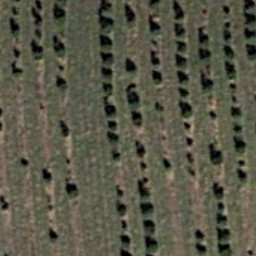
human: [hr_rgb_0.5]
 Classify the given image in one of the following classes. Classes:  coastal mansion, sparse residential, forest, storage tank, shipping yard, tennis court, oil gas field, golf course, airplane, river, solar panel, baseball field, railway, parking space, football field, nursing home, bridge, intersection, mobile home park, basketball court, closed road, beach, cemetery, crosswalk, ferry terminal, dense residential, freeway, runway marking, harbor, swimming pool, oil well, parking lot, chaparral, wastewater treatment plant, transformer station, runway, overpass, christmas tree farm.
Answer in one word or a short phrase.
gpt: christmas tree farm